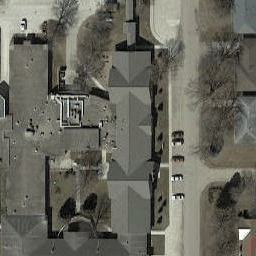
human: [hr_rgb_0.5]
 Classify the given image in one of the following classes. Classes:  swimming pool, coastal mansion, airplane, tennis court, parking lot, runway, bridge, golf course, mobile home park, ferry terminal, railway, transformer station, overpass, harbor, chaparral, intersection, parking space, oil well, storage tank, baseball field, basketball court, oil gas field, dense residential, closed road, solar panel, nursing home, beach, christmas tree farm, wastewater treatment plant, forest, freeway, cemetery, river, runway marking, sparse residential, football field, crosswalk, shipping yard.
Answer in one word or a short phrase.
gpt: nursing home